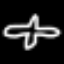
Label: airplane